Aerial crown-view tile of a tropical tree (Barro Colorado Island, Panama), acquired 20241112:
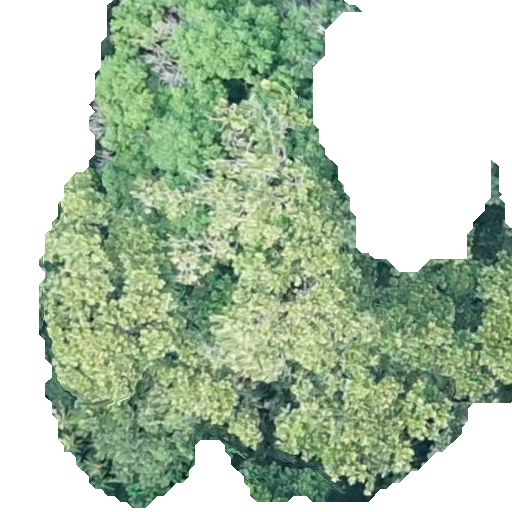
Species: Anacardium excelsum
GBIF accepted scientific name: Anacardium excelsum
Crown area: 281.236 m²